Question: I am trying to integrate a terminal in my Python script. I eventually got it working, but it shows a red bar at the left-hand side and I wanted to get rid of it.

The code is this:
'''
from Tkinter import *
import os
root = Tk()
root.title("My Program")
Terminal = Frame(root, height = 400, width = 500)
Terminal.pack(fill = BOTH, expand = YES)
winfo = Terminal.winfo_id()
os.system("xterm -into %d -geometry 40x200 -sb &" % winfo)
root.mainloop()
'''
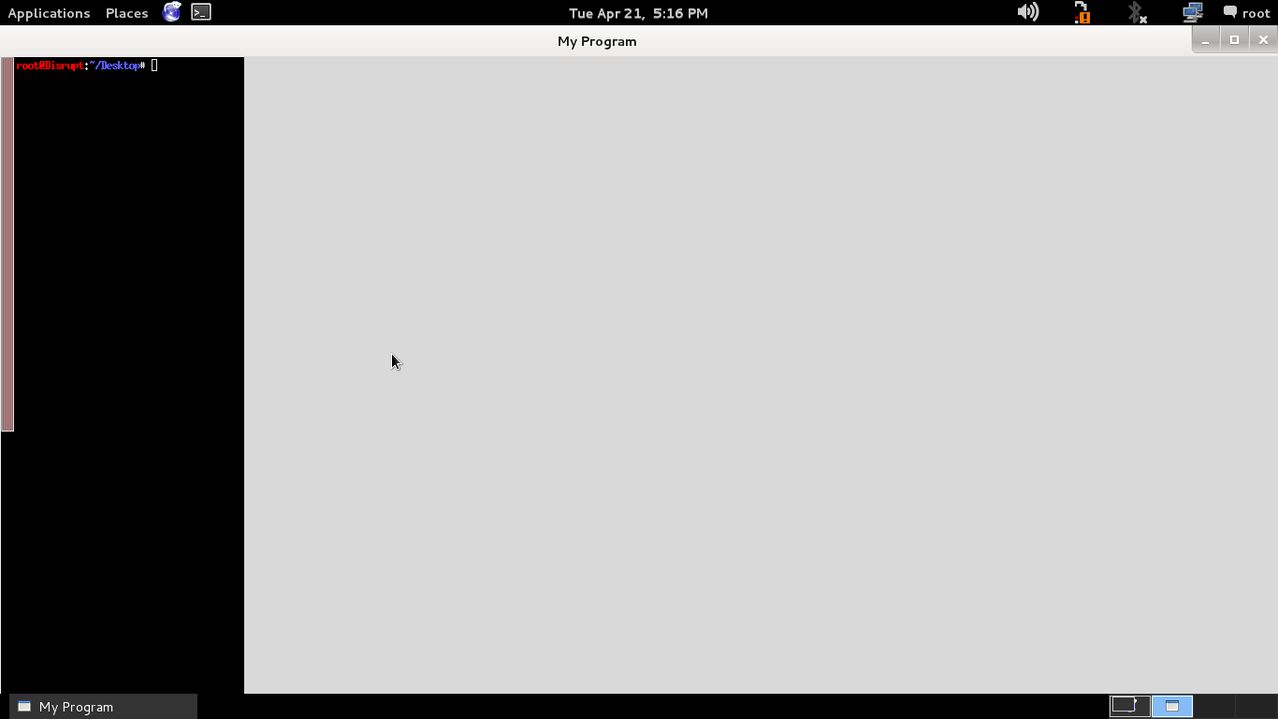
Answer: The red bar on the left is xterm's scrollbar. Drop the '-sb' option from the command to eliminate that:
'''
os.system("xterm -into %d -geometry 40x200 &" % winfo)
'''
The <URL> says
> '-sb'This option indicates that some number of lines that are
scrolled off the top of the window should be saved and that a
scrollbar should be displayed so that those lines can be
viewed. This option may be turned on and off from the "VT
Options" menu.